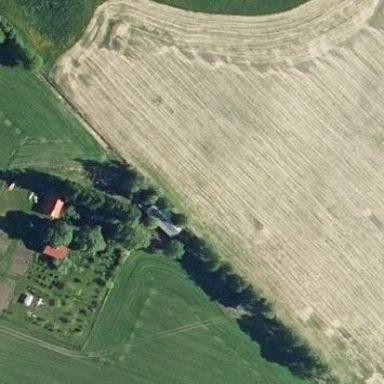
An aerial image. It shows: Farmyard area.